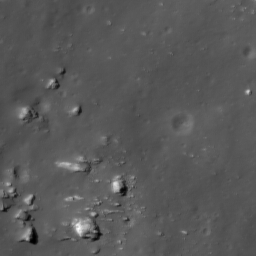
Host type: background_regolith
Lunar coordinates: latitude nan, longitude nan